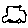
Label: car